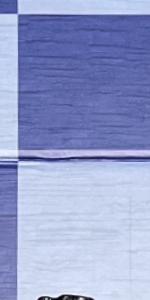
Label: Empty